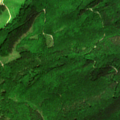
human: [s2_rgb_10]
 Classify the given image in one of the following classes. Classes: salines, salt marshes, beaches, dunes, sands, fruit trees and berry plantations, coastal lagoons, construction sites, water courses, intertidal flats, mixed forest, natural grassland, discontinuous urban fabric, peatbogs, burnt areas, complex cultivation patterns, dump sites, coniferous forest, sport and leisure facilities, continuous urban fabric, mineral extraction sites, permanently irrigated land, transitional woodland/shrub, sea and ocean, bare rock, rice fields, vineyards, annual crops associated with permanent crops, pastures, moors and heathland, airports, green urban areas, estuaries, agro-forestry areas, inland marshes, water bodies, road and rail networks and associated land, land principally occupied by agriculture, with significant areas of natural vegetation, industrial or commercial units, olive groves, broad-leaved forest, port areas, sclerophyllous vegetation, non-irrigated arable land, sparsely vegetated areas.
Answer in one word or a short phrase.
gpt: broad-leaved forest, mixed forest